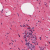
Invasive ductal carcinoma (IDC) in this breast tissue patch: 0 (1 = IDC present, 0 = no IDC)